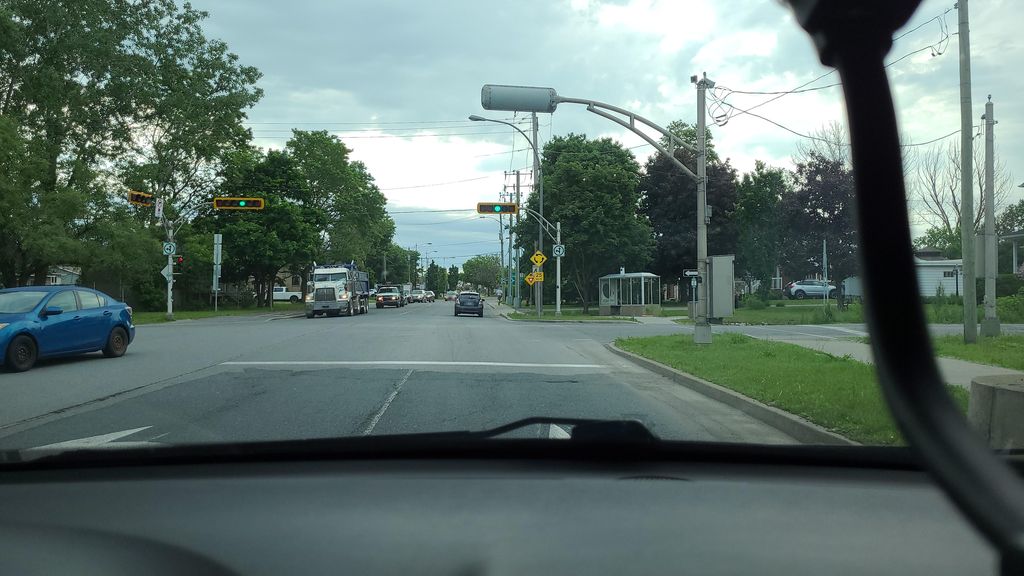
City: montreal